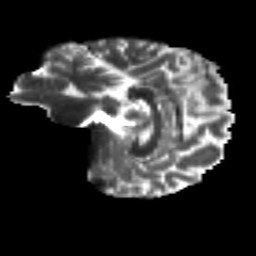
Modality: T2w
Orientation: sagittal
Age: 26
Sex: female
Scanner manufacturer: siemens
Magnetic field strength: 3 T
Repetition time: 8.8 s
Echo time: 0.085 s